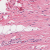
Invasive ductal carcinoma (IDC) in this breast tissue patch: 0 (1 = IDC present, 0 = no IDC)